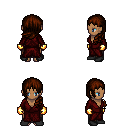
a pixel art fantasy rpg character, female body template, human, dark skin, red robe, robe skirt, brown left-swept hairstyle, gold gloves, black shoes, four views (front, back, left, right), 2x2 character sprite sheet, small pixel art, hard edges, no anti-aliasing